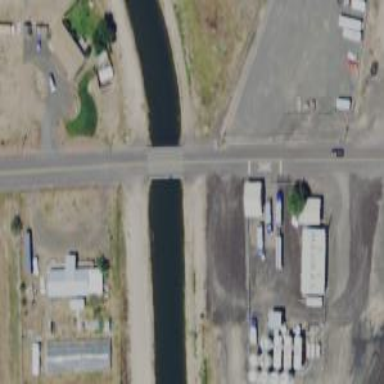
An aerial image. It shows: Culvert tunnel under canal.